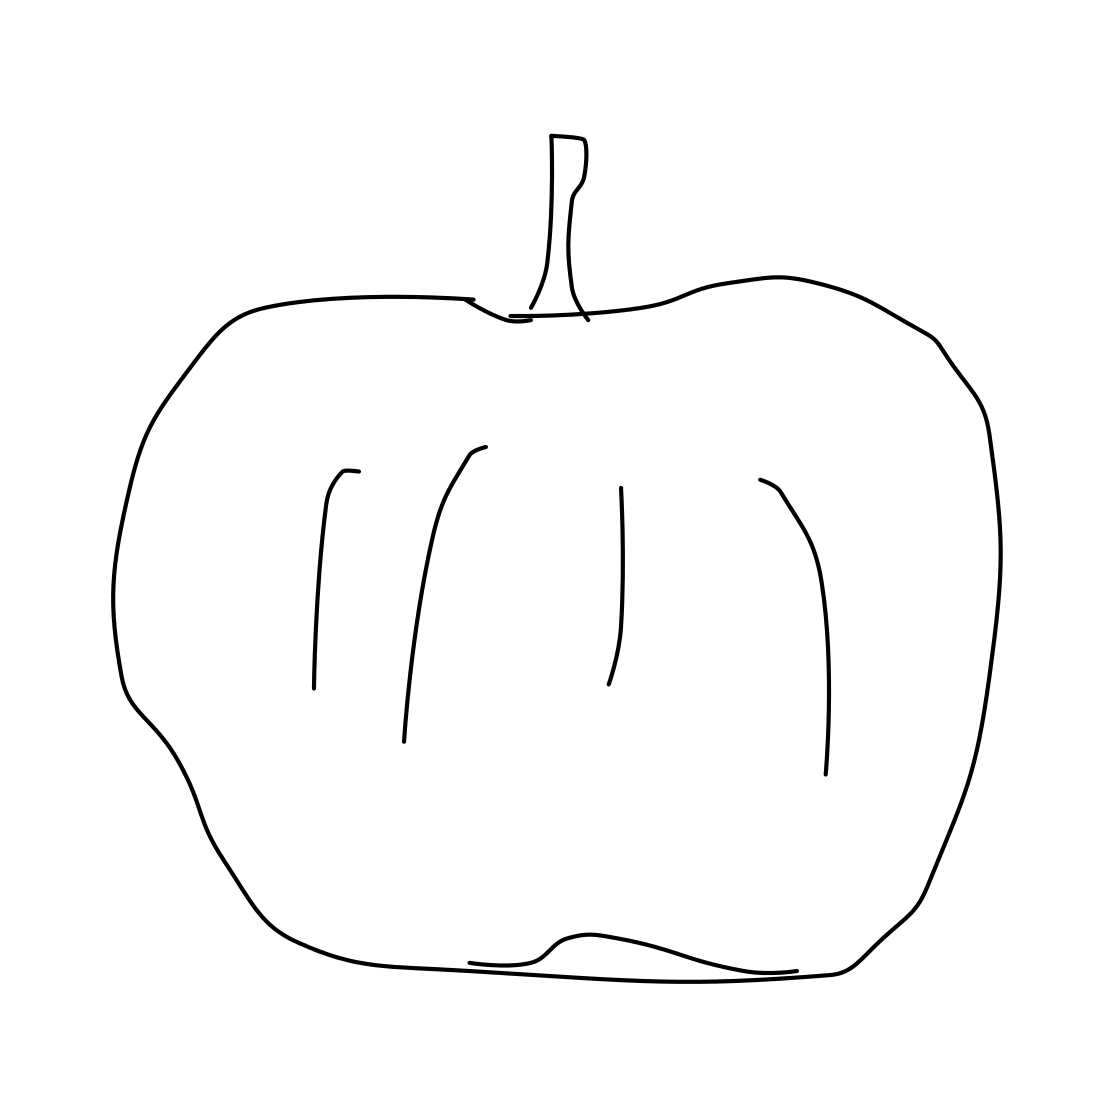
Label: tomato